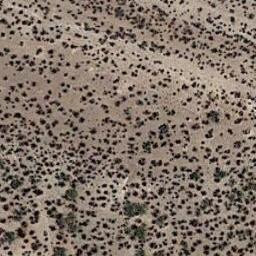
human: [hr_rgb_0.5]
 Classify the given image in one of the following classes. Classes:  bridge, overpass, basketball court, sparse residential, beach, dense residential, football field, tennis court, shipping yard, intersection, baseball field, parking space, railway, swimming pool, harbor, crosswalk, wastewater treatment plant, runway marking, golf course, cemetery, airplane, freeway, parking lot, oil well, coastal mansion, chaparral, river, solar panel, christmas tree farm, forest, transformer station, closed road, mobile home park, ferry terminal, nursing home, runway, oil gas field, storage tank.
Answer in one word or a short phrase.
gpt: chaparral